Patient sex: M
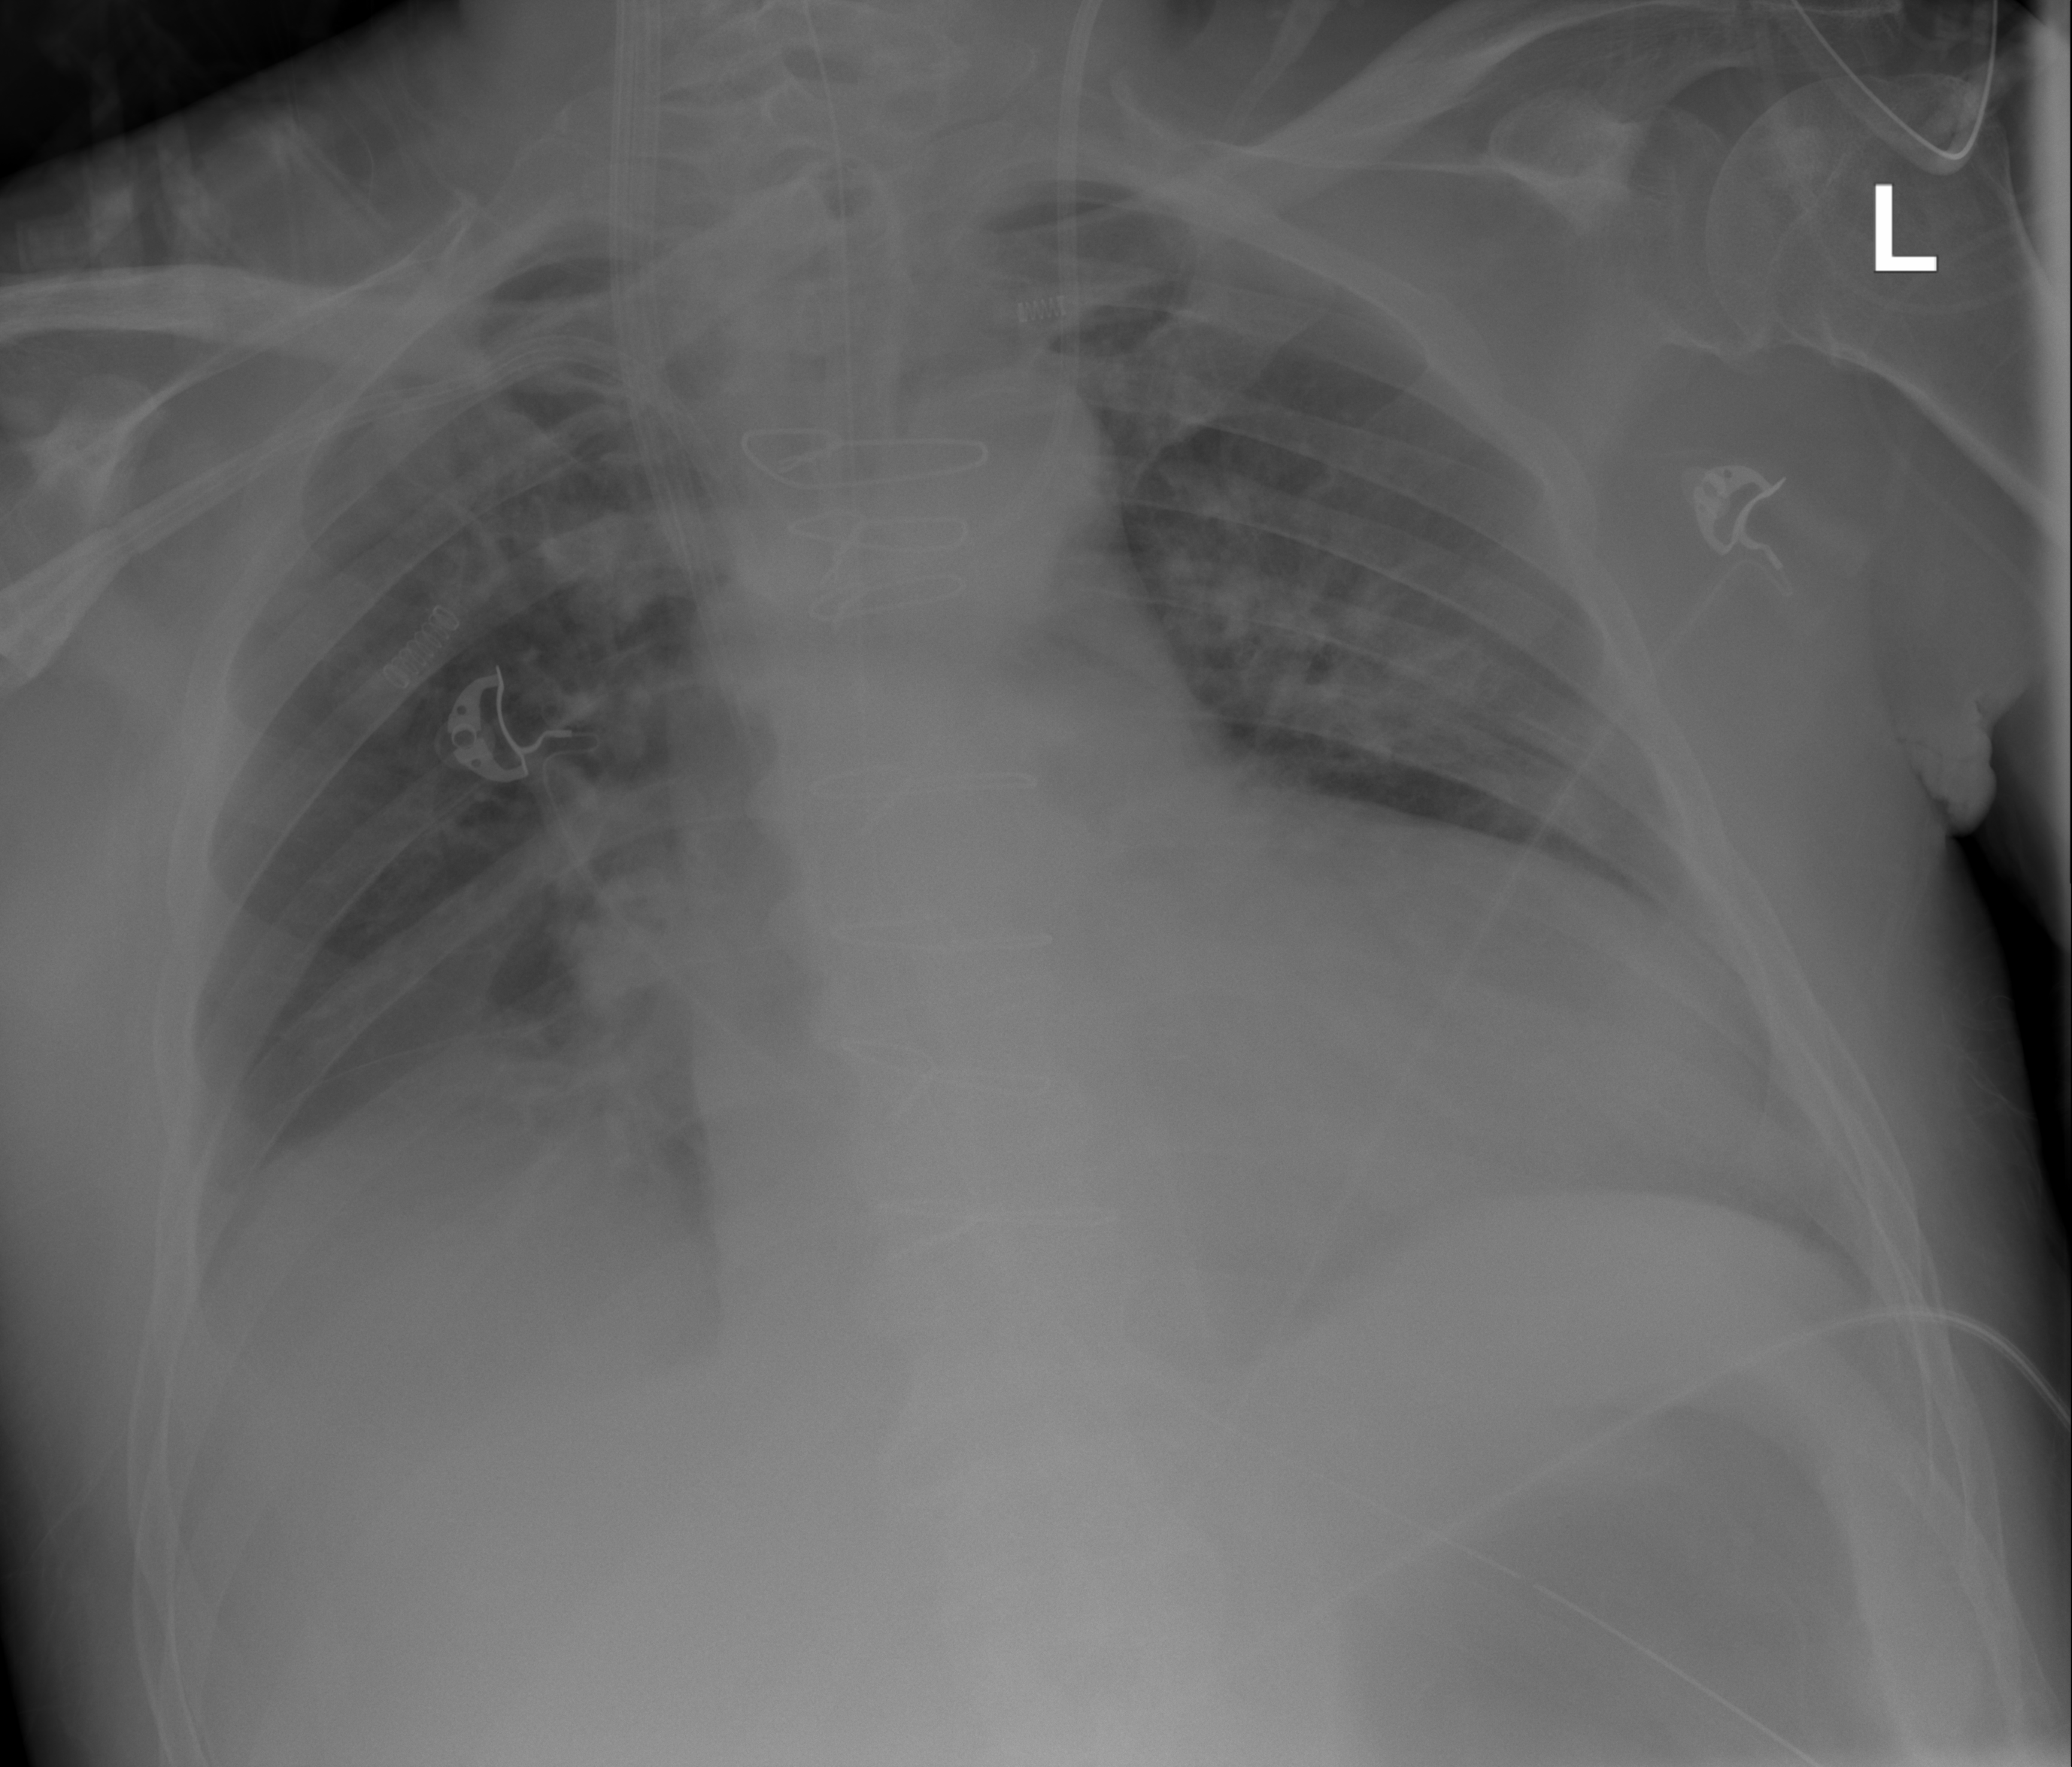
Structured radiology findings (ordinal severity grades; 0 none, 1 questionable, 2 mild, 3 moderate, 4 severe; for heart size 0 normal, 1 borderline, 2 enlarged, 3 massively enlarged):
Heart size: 2
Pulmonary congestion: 0
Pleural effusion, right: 3
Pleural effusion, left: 2
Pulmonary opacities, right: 0
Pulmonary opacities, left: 2
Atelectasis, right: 2
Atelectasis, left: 0